Interaction volume radius: 10 \u00c5
Interaction volume height: 20 \u00c5
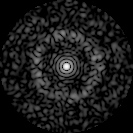
Disorder parameter: 0.8342